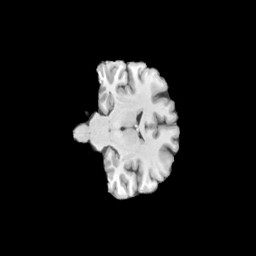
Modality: T1w
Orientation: coronal